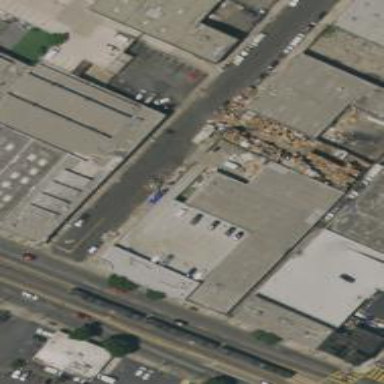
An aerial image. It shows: Warehouse building.